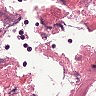
Metastatic tissue present: no